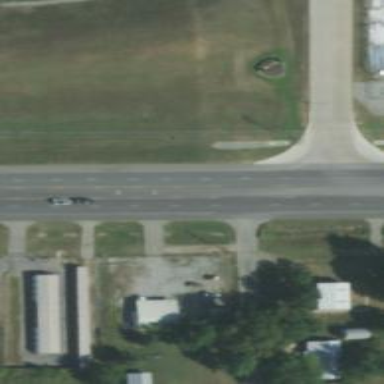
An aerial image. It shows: Asphalt road classified as trunk highway.